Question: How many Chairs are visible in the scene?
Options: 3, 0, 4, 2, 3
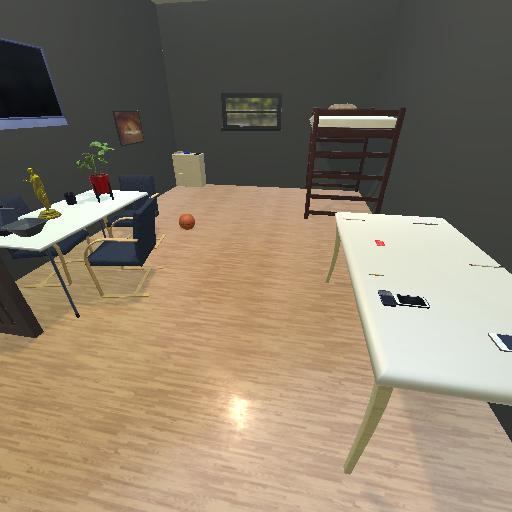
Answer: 3